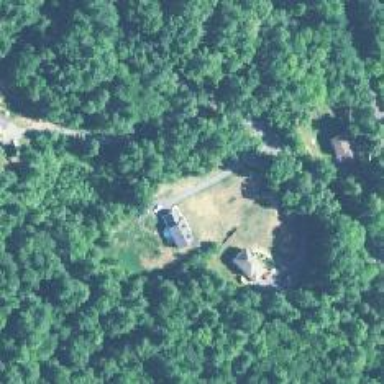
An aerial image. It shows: Driveway leading to service road.